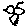
Label: bird